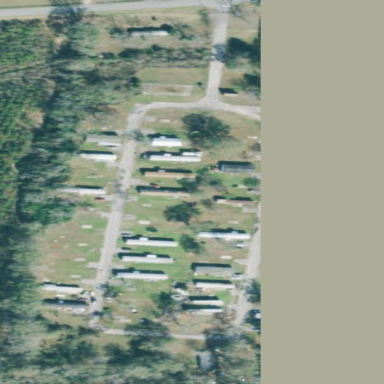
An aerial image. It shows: Residential area designated as trailer park.